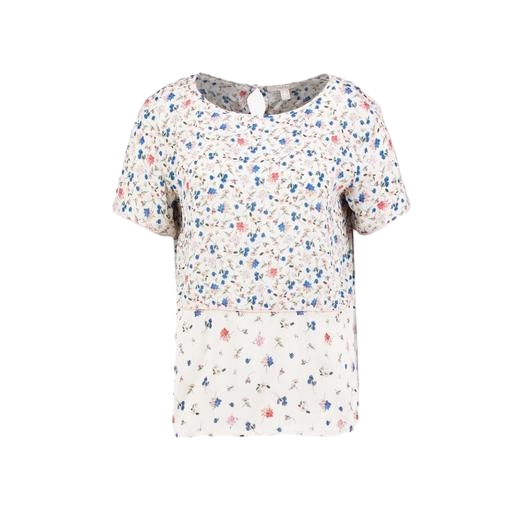
multicolor floral-print t-shirt only macy, floral mix t-shirt, multicolor petite floral-print short-sleeve top only macy, white background